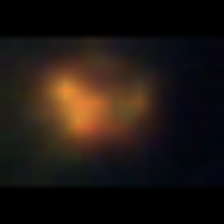
Taxon: NanoPlankton
Group: Other